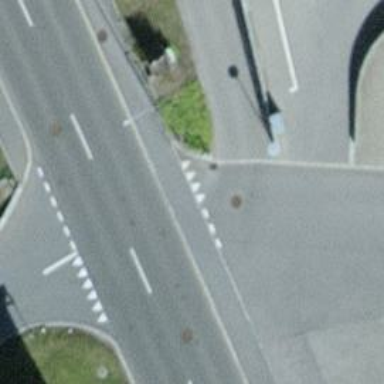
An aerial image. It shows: Secondary road with asphalt surface. The sidewalk on the right also has asphalt surface.